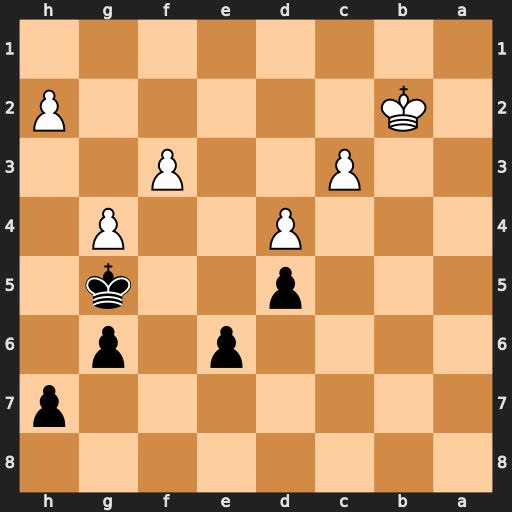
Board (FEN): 8/7p/4p1p1/3p2k1/3P2P1/2P2P2/1K5P/8
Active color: b
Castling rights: -
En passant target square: -
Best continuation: Kf4 c4 dxc4 Kc3 Kxf3